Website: home-depot
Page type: cart
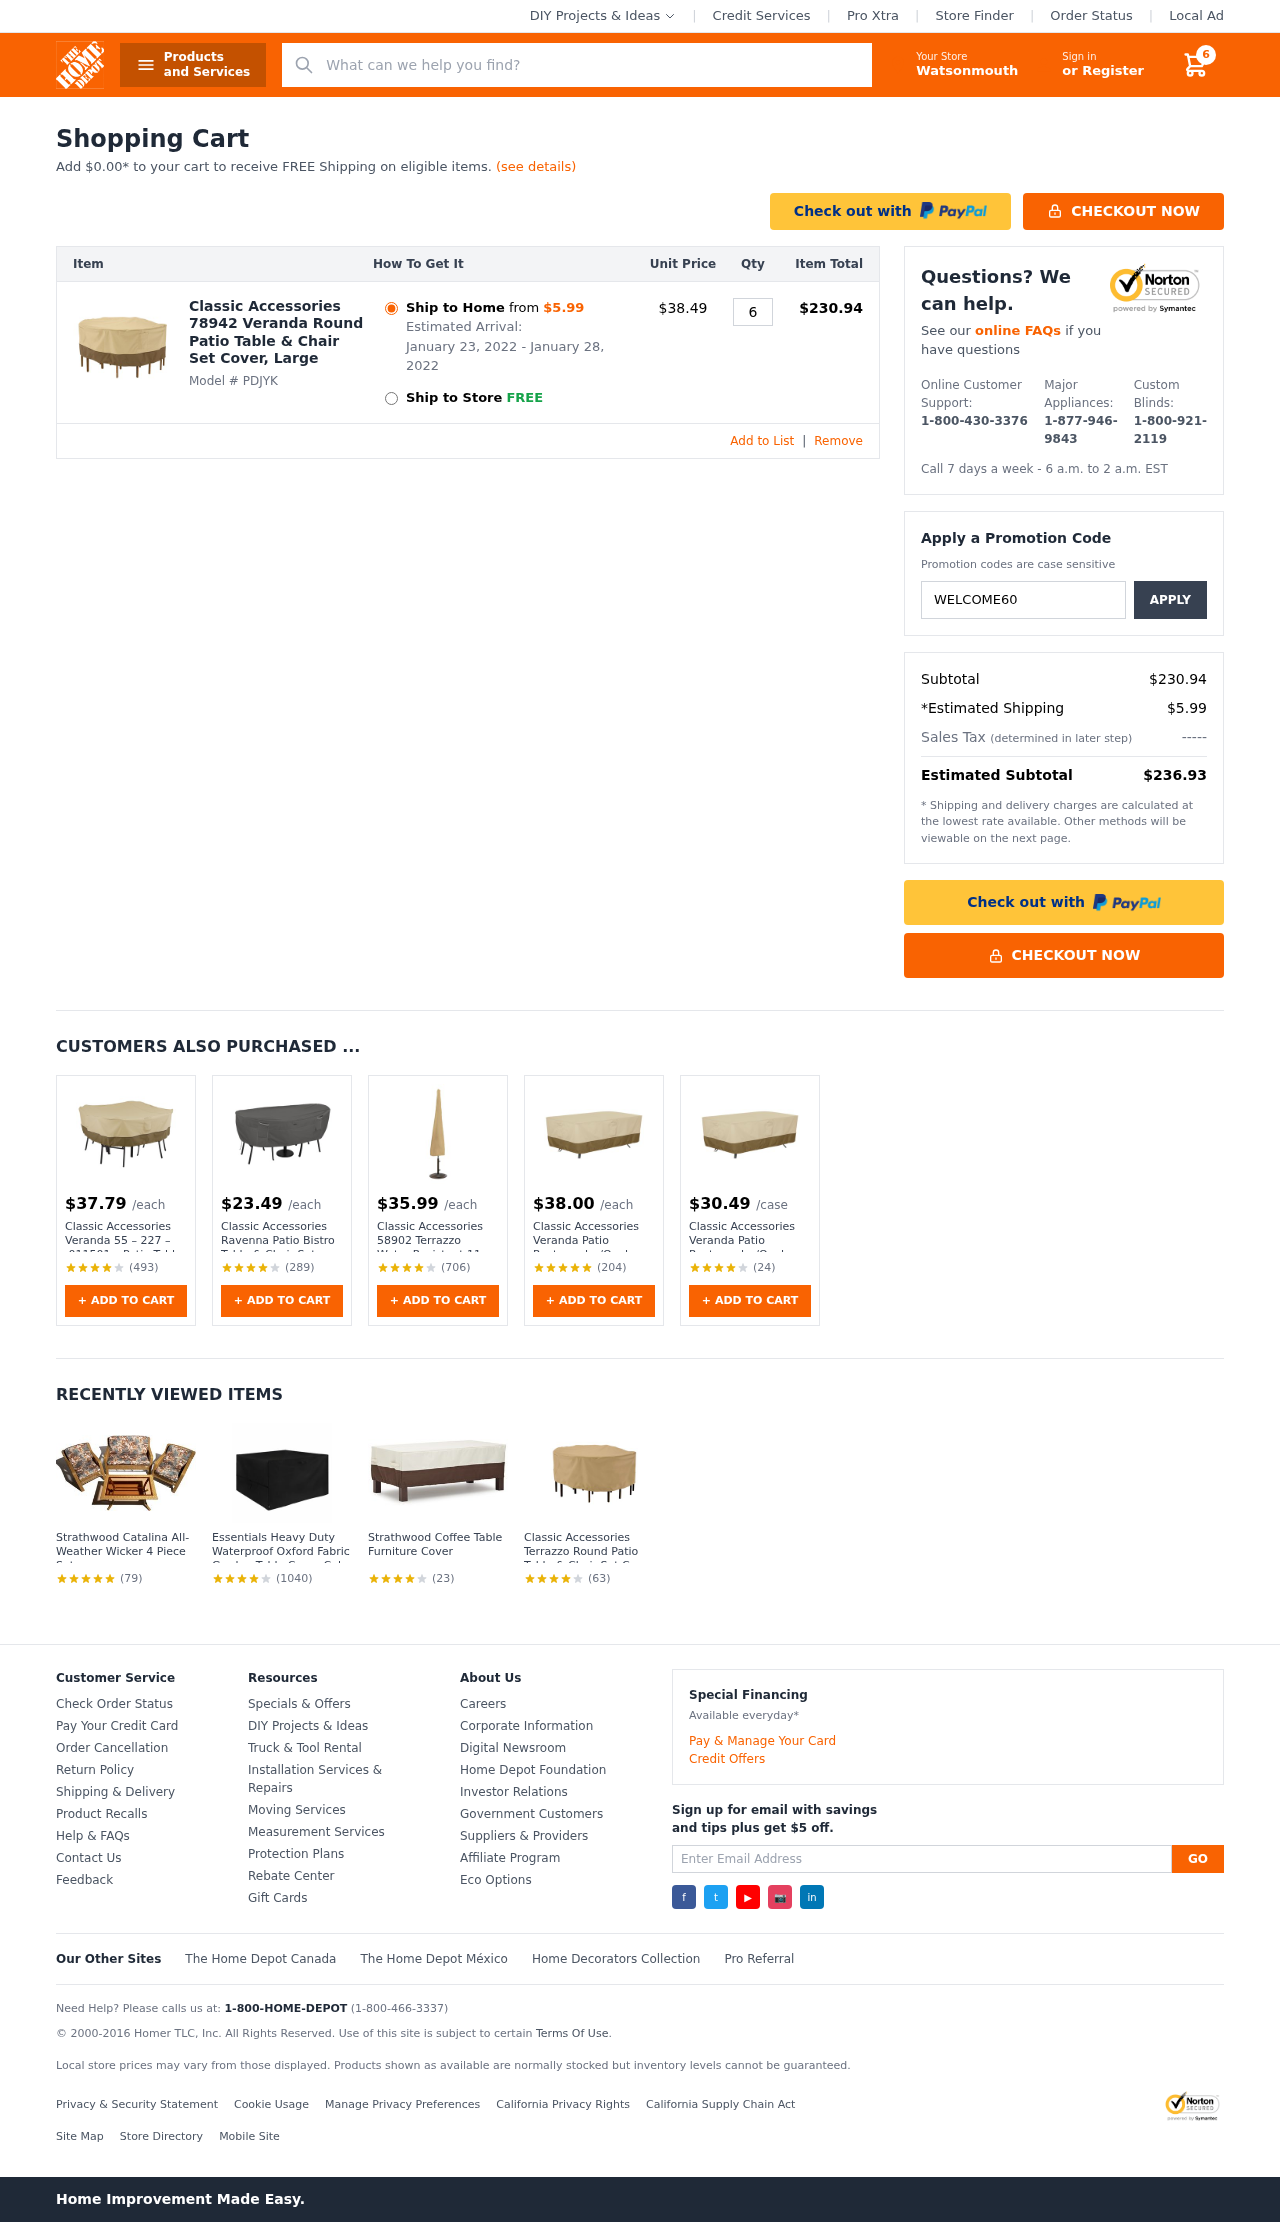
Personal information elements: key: PII_CITY
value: Watsonmouth
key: PII_PROMO_CODE
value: WELCOME60
Product elements: key: PRODUCT1_NAME
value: Classic Accessories 78942 Veranda Round Patio Table & Chair Set Cover, Large
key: PRODUCT1_PRICE
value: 38.49
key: PRODUCT1_QUANTITY
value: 6
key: PRODUCT2_PRICE
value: $37.79
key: PRODUCT2_NAME
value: Classic Accessories Veranda 55 – 227 – 011501 – Patio Table &amp; Chair Cover – M
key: PRODUCT2_NUM_RATINGS
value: (493)
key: PRODUCT3_PRICE
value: $23.49
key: PRODUCT3_NAME
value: Classic Accessories Ravenna Patio Bistro Table & Chair Set Cover Outdoor Furniture with Durable Mate
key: PRODUCT3_NUM_RATINGS
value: (289)
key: PRODUCT4_PRICE
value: $35.99
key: PRODUCT4_NAME
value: Classic Accessories 58902 Terrazzo Water-Resistant 11 Foot Patio Umbrella Cover,Sand,10 in
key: PRODUCT4_NUM_RATINGS
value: (706)
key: PRODUCT5_PRICE
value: $38.00
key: PRODUCT5_NAME
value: Classic Accessories Veranda Patio Rectangular/Oval Table Cover, xl, Pebble Grey
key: PRODUCT5_NUM_RATINGS
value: (204)
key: PRODUCT6_PRICE
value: $30.49
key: PRODUCT6_NAME
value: Classic Accessories Veranda Patio Rectangular/Oval Table Cover, large, Pebble Grey
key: PRODUCT6_NUM_RATINGS
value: (24)
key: PRODUCT7_NAME
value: Strathwood Catalina All-Weather Wicker 4 Piece Set
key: PRODUCT7_NUM_RATINGS
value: (79)
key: PRODUCT8_NAME
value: Essentials Heavy Duty Waterproof Oxford Fabric Garden Table Cover Cube 125 x 125 x 74 cm
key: PRODUCT8_NUM_RATINGS
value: (1040)
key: PRODUCT9_NAME
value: Strathwood Coffee Table Furniture Cover
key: PRODUCT9_NUM_RATINGS
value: (23)
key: PRODUCT10_NAME
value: Classic Accessories Terrazzo Round Patio Table & Chair Set Cover, Medium
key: PRODUCT10_NUM_RATINGS
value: (63)
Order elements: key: ORDER_NUM_ITEMS
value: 6
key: AMOUNT_TO_FREE_SHIPPING
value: $0.00
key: ORDER_SHIPPING_DATE
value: January 23, 2022
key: ORDER_DELIVERY_DATE
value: January 28, 2022
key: ORDER_ITEM_TOTAL
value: $230.94
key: ORDER_SUBTOTAL
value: $230.94
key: ORDER_SHIPPING_COST
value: $5.99
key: ORDER_TOTAL
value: $236.93
Search elements: key: HEADER_SEARCH
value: What can we help you find?